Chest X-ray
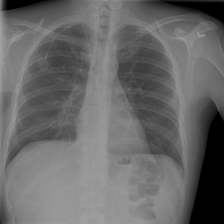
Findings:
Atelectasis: negative
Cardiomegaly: negative
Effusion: negative
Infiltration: negative
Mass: negative
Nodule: negative
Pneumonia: negative
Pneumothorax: negative
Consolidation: negative
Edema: negative
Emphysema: negative
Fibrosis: negative
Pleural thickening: negative
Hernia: negative